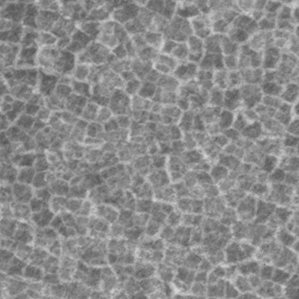
Label: frost